Interaction volume radius: 10 \u00c5
Interaction volume height: 45 \u00c5
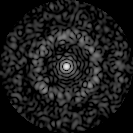
Disorder parameter: 0.8092